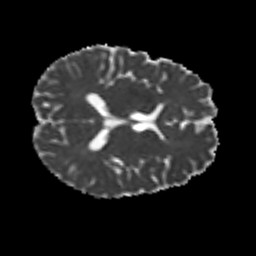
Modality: MD
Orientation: axial
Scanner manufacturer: siemens
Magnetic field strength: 3 T
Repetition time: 9.6 s
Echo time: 0.077 s